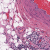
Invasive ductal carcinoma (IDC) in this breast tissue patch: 0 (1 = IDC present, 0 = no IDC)